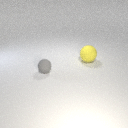
small gray rubber sphere to the left of large yellow rubber sphere